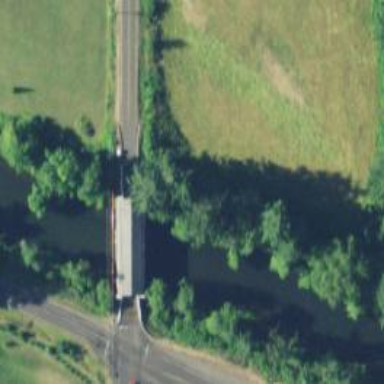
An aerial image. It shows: Tertiary road passing over bridge.